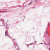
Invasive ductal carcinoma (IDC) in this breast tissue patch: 0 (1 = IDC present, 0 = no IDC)